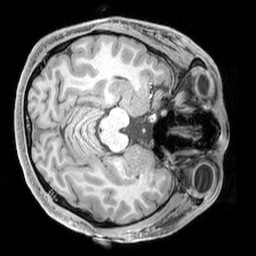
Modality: T1w
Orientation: axial
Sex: male
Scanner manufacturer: siemens
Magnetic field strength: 3 T
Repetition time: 2.3 s
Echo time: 0.00226 s